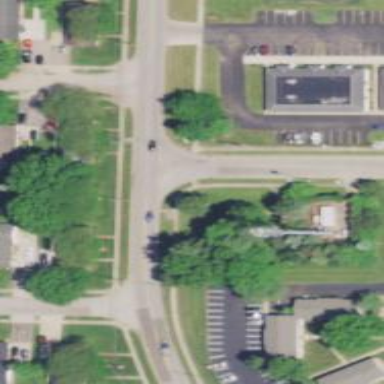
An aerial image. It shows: Unmarked road crossing.